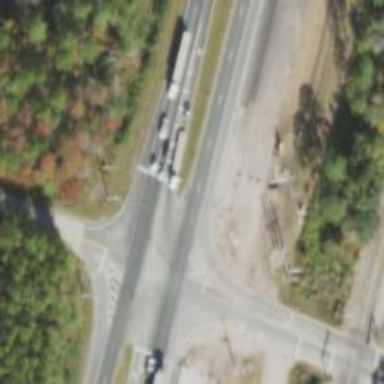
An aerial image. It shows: Trunk link highway.